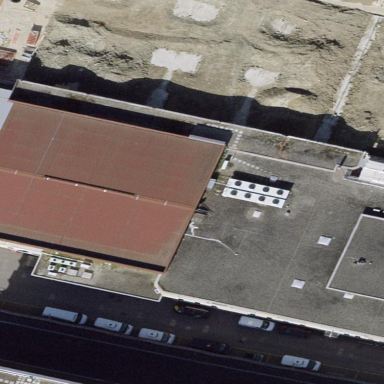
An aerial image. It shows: Commercial building.